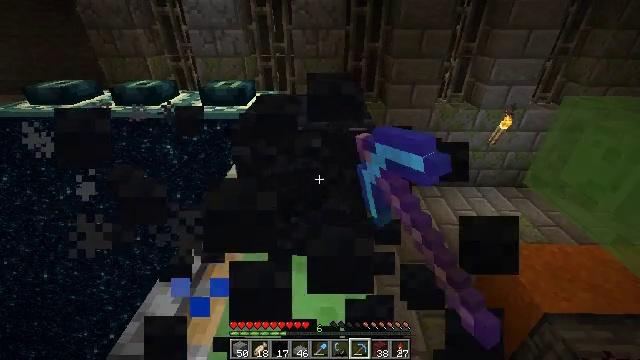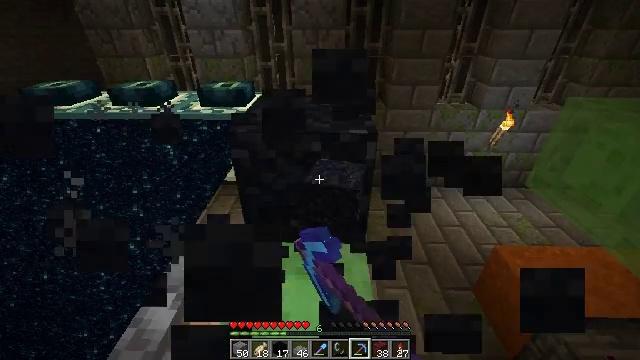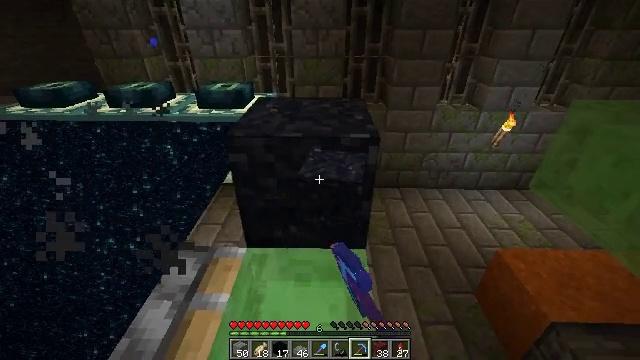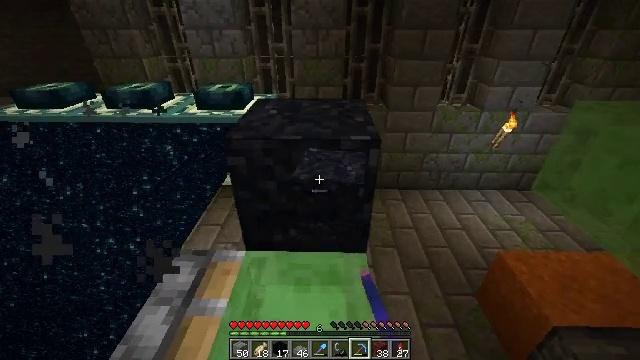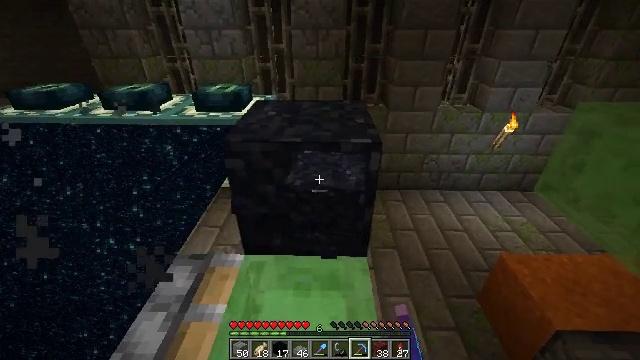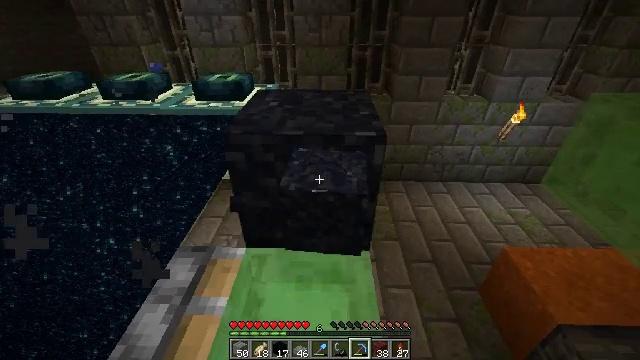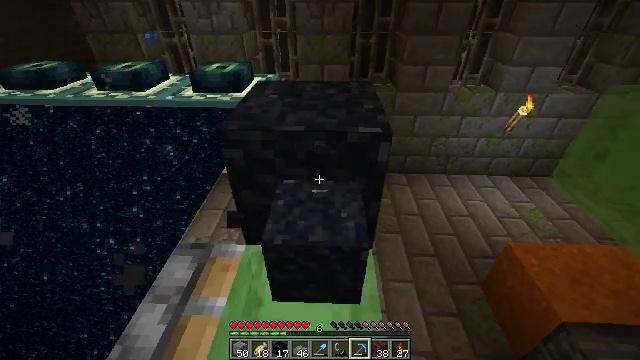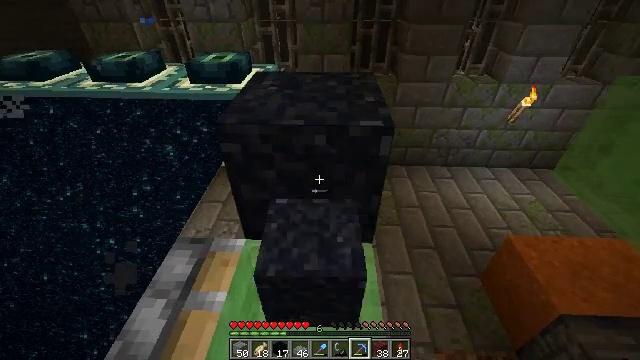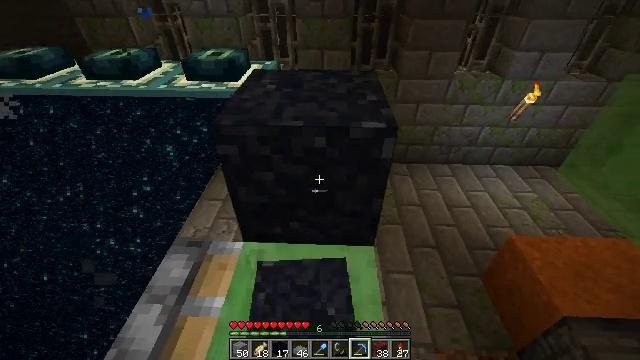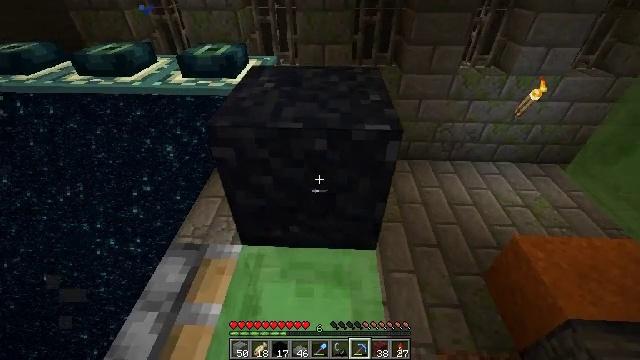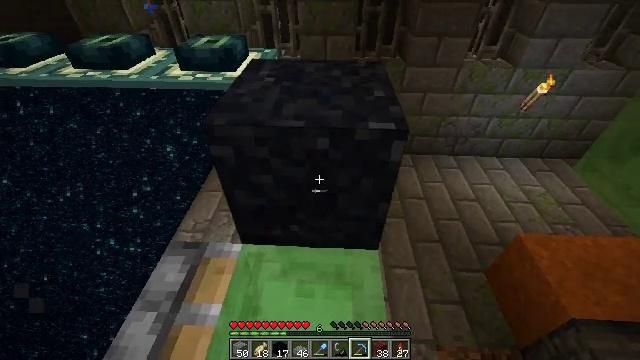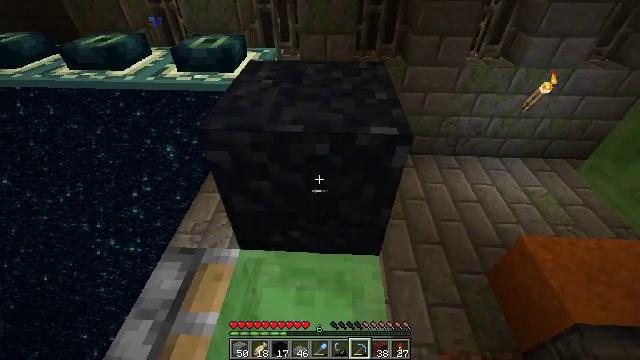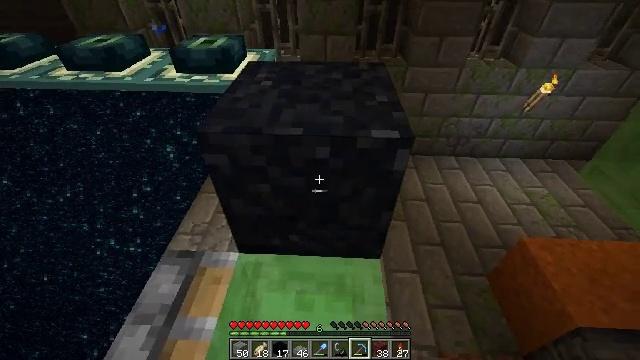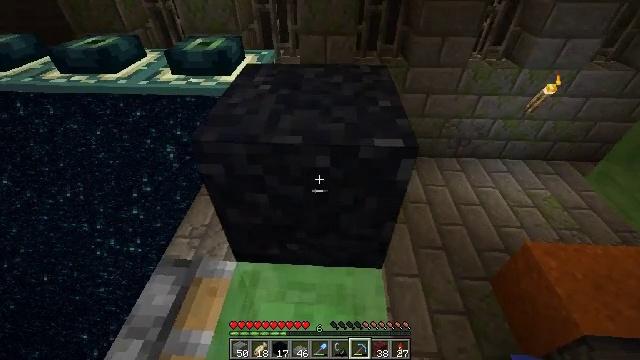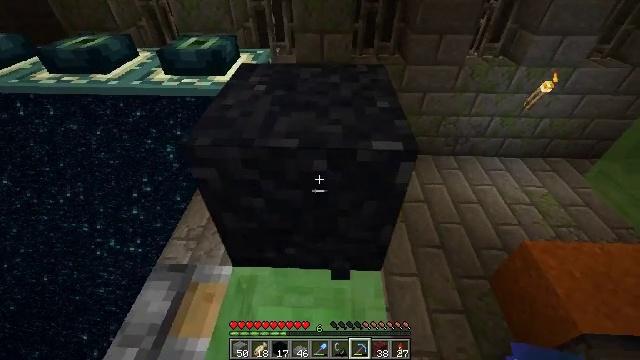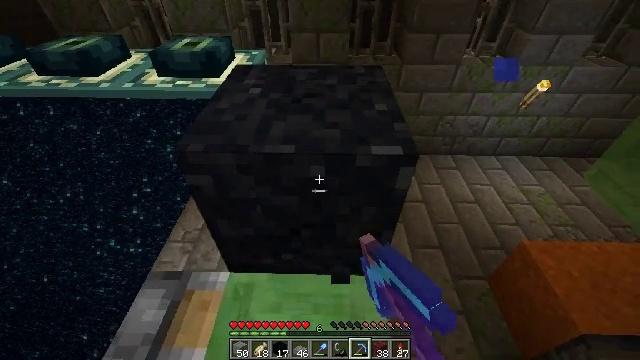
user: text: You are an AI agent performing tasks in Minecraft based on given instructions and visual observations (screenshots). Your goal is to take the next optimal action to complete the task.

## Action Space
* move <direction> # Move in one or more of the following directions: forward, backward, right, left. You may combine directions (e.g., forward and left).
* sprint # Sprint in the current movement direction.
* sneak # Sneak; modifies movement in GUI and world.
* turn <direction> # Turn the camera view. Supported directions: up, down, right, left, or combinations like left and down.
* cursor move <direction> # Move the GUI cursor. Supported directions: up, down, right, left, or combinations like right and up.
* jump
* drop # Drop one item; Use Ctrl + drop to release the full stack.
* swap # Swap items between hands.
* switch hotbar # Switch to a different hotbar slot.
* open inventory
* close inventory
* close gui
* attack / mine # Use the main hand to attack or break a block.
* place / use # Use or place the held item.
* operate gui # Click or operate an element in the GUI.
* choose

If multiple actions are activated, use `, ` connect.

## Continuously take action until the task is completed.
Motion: motion action
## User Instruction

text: Collect black concrete powder by breaking it.
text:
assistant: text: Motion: move forward, attack / mine
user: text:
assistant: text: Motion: move forward, attack / mine
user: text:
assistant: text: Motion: move forward
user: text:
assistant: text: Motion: move forward
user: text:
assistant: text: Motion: move forward, turn down
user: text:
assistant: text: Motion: move forward, turn down
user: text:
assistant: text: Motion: move forward, turn down
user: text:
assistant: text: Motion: move forward
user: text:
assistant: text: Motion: move forward, turn down
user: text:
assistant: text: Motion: move forward, turn down
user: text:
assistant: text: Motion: move forward
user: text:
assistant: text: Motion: move forward
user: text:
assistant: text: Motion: move forward
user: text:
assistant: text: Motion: move forward, attack / mine
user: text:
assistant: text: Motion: move forward, attack / mine
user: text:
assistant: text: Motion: move forward, attack / mine
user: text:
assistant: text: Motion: move forward, attack / mine
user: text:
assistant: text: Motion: move forward, attack / mine
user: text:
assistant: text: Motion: move forward, attack / mine
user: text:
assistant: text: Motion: move forward, attack / mine
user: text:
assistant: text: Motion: move forward, attack / mine
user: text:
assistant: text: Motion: move forward, turn down, attack / mine
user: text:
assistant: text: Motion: move forward, attack / mine
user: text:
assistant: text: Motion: move forward, attack / mine
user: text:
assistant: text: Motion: move forward, attack / mine
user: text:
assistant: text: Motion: move forward, attack / mine
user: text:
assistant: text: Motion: attack / mine
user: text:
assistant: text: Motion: attack / mine
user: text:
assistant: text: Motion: attack / mine
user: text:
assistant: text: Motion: attack / mine